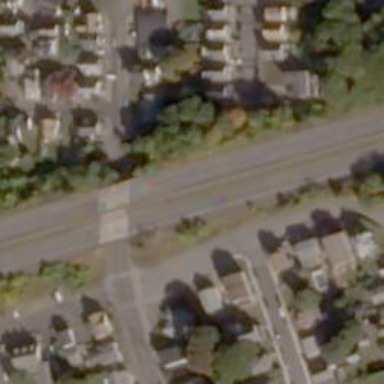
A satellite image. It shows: Trunk highway bridge.